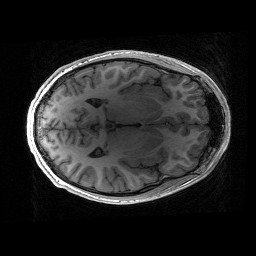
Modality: T1w
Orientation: axial
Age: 17
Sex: male
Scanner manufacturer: siemens
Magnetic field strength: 3 T
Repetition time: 2.53 s
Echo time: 0.00297 s